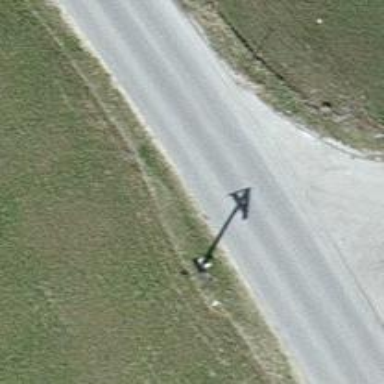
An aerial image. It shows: Wayside cross with historic significance.